Interaction volume radius: 5 \u00c5
Interaction volume height: 25 \u00c5
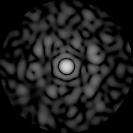
Disorder parameter: 0.8229